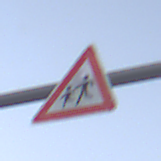
Verkehrszeichen: KinderRechts
Umgebung: Outdoor, Nature
Tageszeit: SunriseSunset
Wetter: PartlyCloudy
Licht: Natural
Jahreszeit: NotSpecified
Kontrast: LowContrast